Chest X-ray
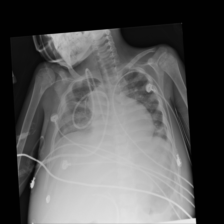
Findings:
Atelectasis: positive
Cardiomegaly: negative
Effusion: negative
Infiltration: positive
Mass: negative
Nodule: negative
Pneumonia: negative
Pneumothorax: negative
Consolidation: negative
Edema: negative
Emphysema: negative
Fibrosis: negative
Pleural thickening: negative
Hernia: negative